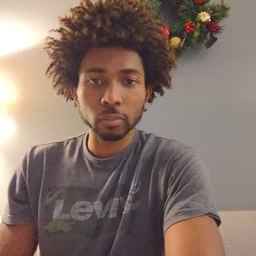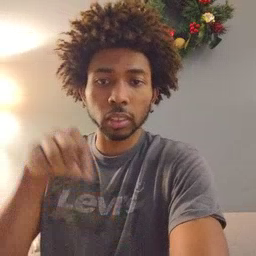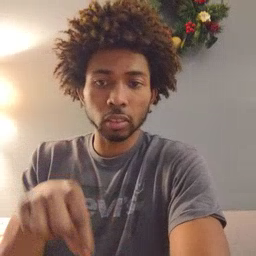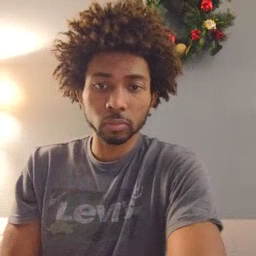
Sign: down